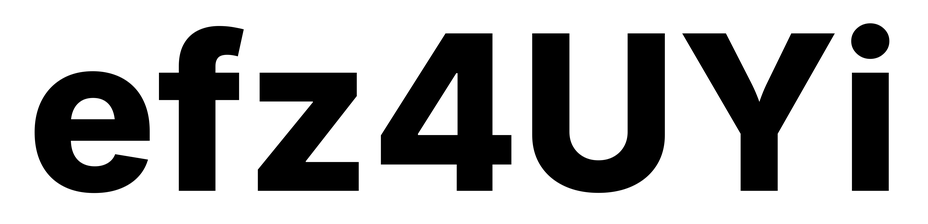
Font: Inter_ExtraBold